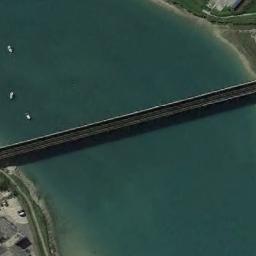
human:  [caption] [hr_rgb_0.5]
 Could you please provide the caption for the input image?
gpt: There is a bridge with many boats over the river .

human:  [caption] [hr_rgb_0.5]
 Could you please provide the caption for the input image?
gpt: A bridge built on a dark green river and the lawn on one side of the river .

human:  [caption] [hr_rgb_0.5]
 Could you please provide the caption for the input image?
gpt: A bridge connects the land on both sides of the blue-blue river  There are many ships in the river .

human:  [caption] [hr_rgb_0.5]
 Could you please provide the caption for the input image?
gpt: It was a two-way bridge, And the water in the river was black .

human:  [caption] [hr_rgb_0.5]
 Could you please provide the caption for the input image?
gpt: Three boats are under the bridge .